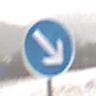
Verkehrszeichen: VorgeschriebeneVorbeifahrtRechts
Umgebung: Outdoor, Nature
Tageszeit: Midday
Wetter: Overcast
Licht: Natural
Jahreszeit: Winter
Kontrast: LowContrast